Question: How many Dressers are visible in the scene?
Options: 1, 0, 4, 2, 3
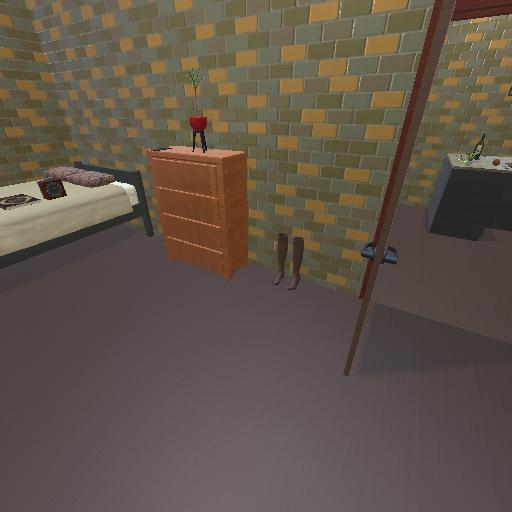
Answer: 1